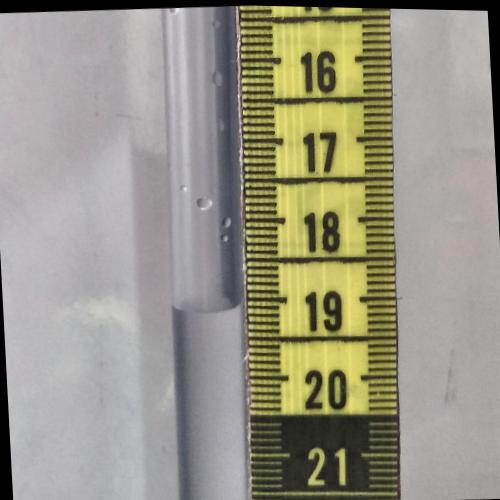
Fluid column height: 19.1 cm